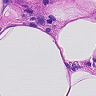
Metastatic tissue present: no